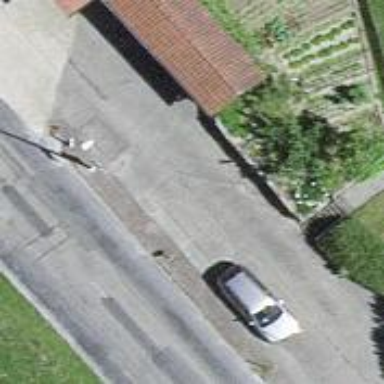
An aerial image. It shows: Bus stop with platform for public transport.